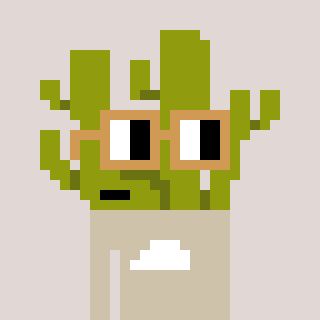
a pixel art character with square brown glasses, a cactus-shaped head and a bege-colored body on a warm background